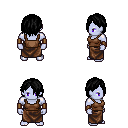
a pixel art fantasy rpg character, male body template, dark elf, purple skin, brown pirate shirt, robe skirt, black bangs hairstyle, leather bracers, four views (front, back, left, right), 2x2 character sprite sheet, small pixel art, hard edges, no anti-aliasing